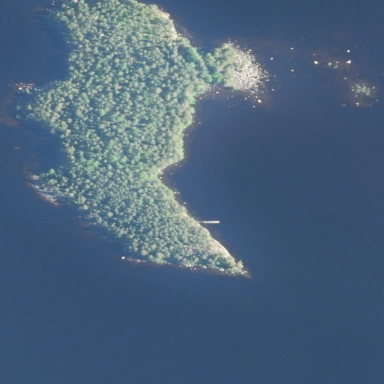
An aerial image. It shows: Image showing island.